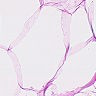
Metastatic tissue present: no